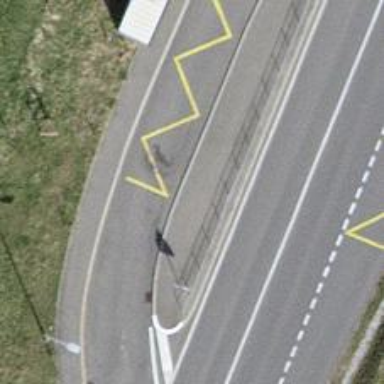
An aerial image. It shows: Bus stop equipped with public transport stop position.